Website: walmart
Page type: payment
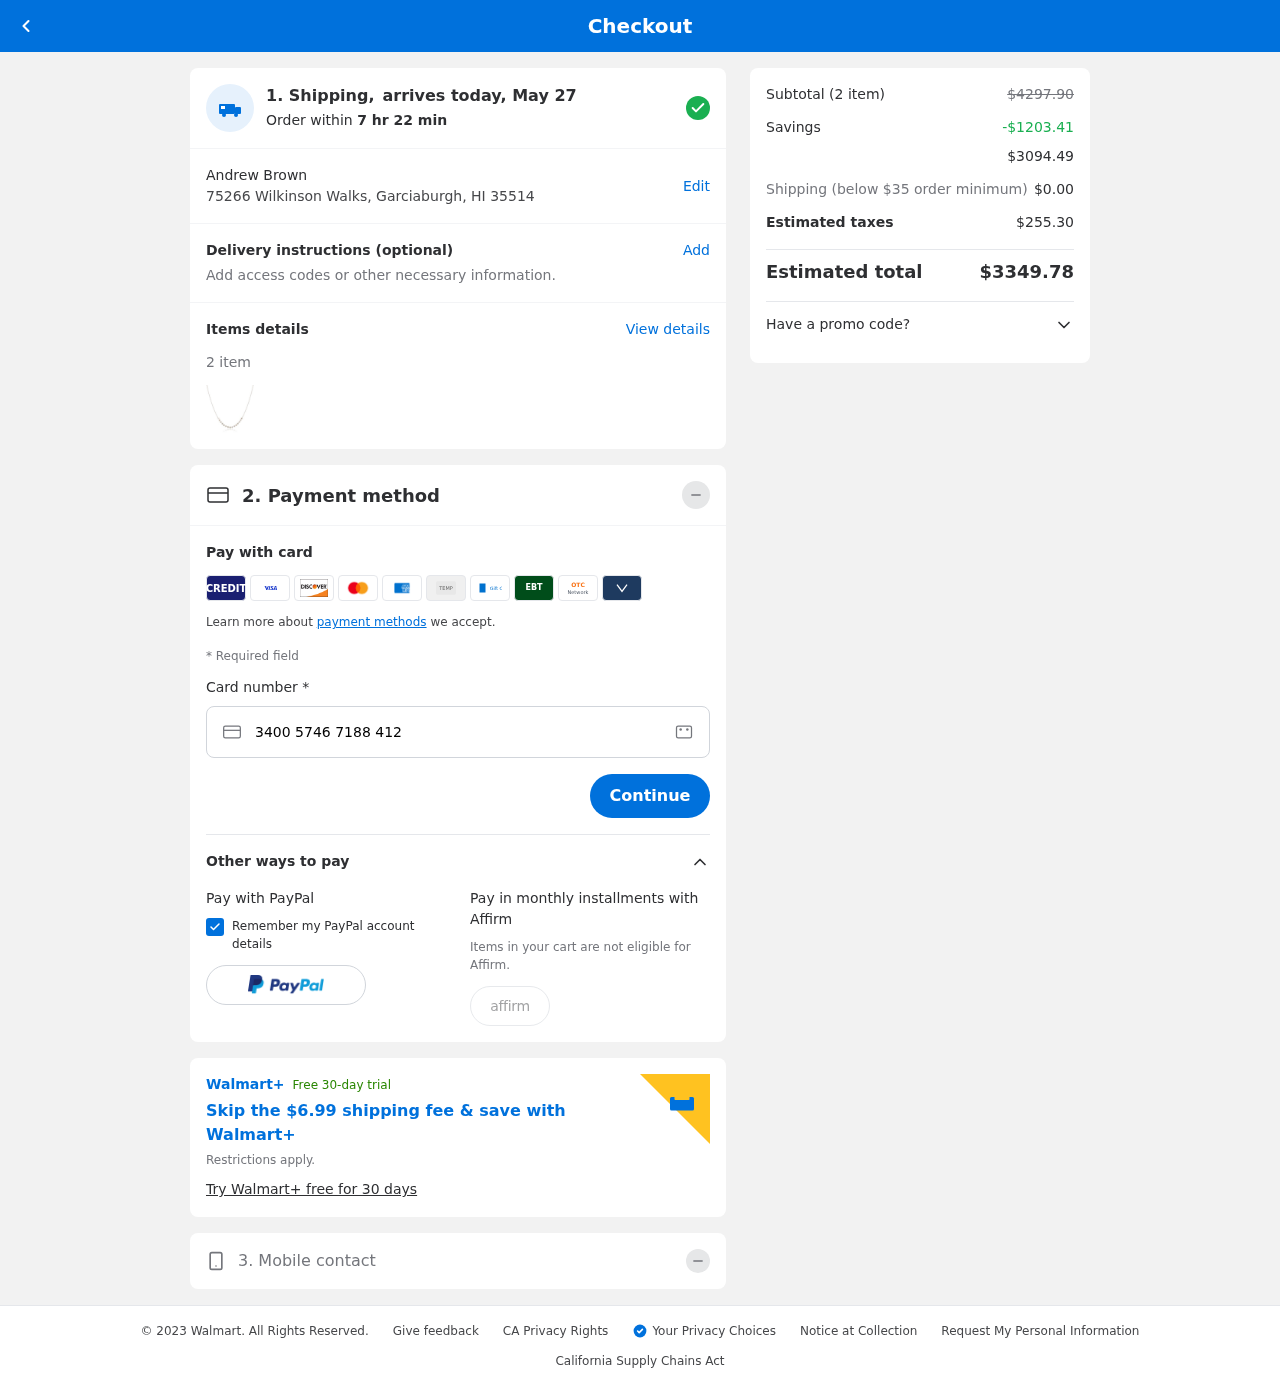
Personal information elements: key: PII_FULLNAME
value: Andrew Brown
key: PII_STREET
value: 75266 Wilkinson Walks
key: PII_CITY_STATE_ZIP
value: Garciaburgh, HI 35514
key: PII_CARD_NUMBER
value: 3400 5746 7188 412
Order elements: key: ORDER_DELIVERY_DATE
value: May 27
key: ORDER_NUM_ITEMS
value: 2
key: ORDER_SUBTOTAL_BEFORE_SAVINGS
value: $4297.90
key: ORDER_SAVINGS
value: -$1203.41
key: ORDER_SUBTOTAL
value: $3094.49
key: ORDER_SHIPPING_COST
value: $0.00
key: ORDER_TAX
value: $255.30
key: ORDER_TOTAL
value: $3349.78